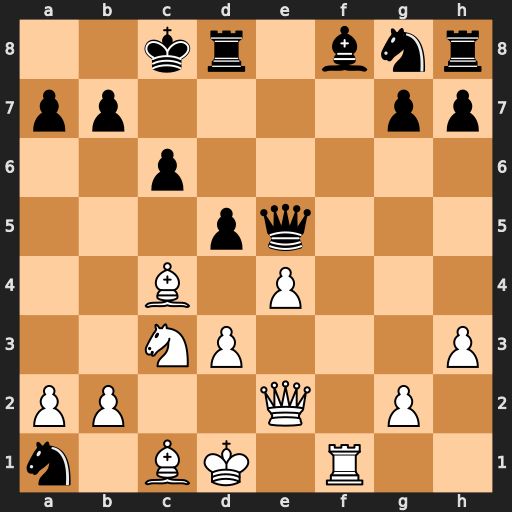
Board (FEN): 2kr1bnr/pp4pp/2p5/3pq3/2B1P3/2NP3P/PP2Q1P1/n1BK1R2
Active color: w
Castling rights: -
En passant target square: -
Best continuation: Qg4+ Kb8 Bf4 Qxf4 Qxf4+